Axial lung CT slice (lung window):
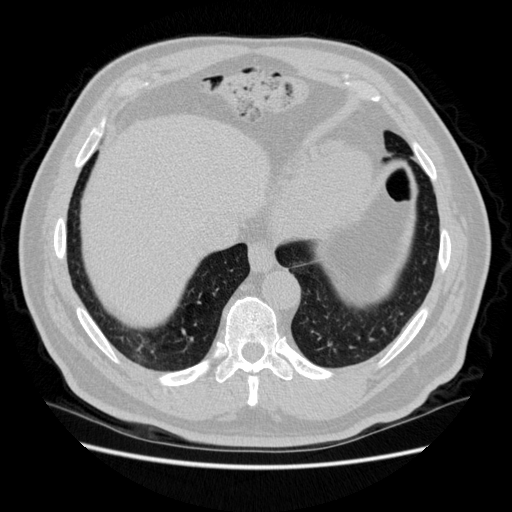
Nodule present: no